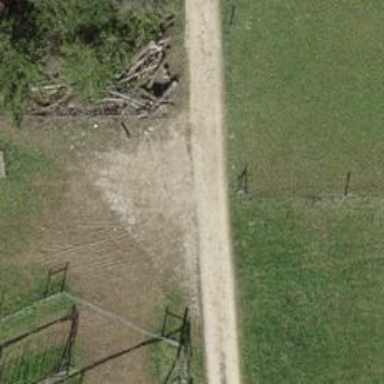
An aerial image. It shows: Unpaved track with grade2 tracktype.